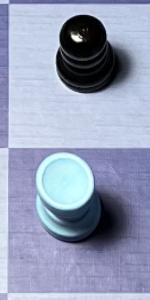
Label: Rook_White